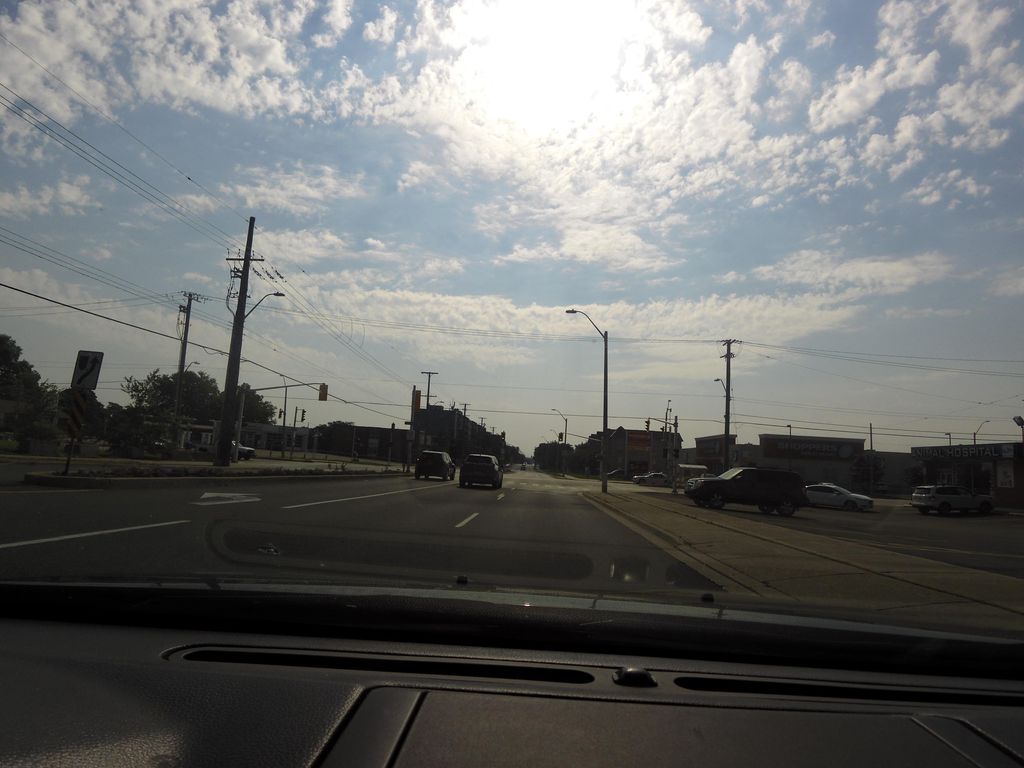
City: hamilton